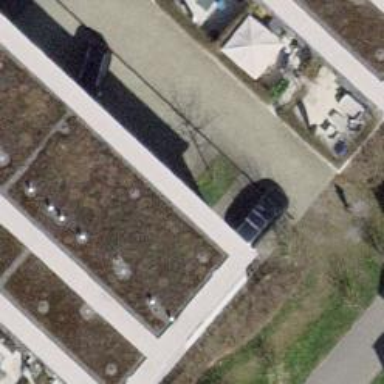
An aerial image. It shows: Living street.